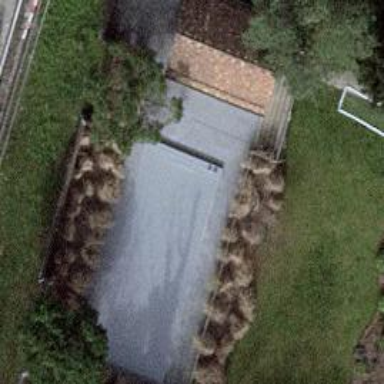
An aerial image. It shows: Swimming pool located in leisure land.